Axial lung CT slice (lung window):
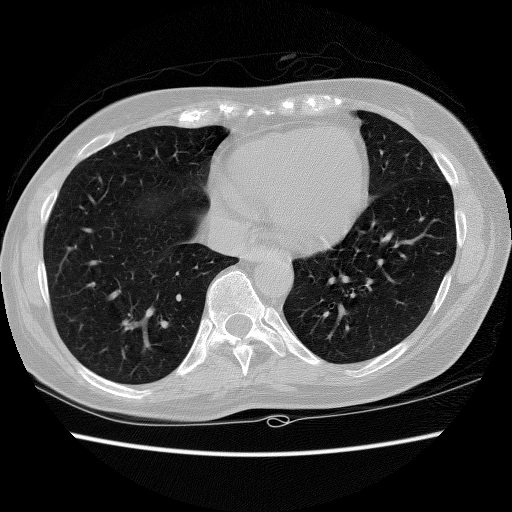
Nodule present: no